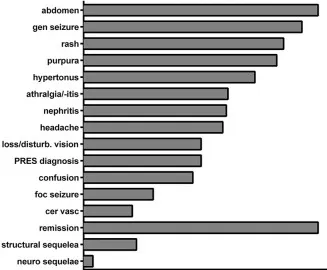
The clinical phenotype of IgAV-patients in this cohort (A) Fraction of affected patients relative to the whole cohort of patients of whom information was available with different clinical manifestations depicted on the Y-axis.
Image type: chart (chart)